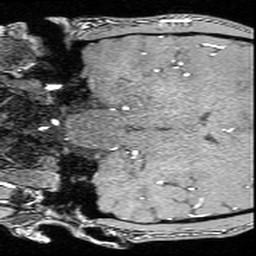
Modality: angio
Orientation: coronal
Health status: ill
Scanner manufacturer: siemens
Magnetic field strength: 3 T
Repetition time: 0.022 s
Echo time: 0.00395 s